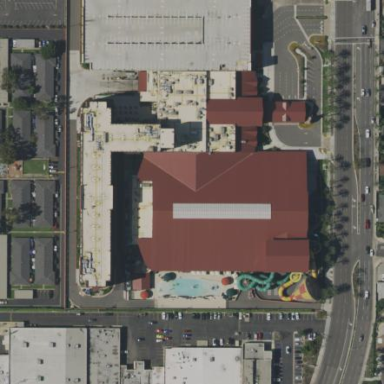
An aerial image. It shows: Building located in water park.